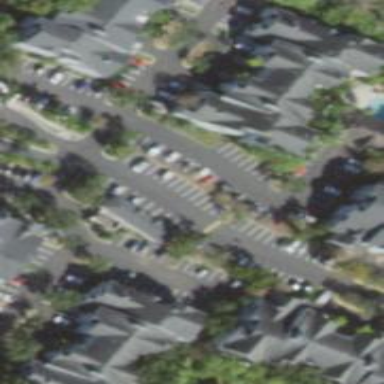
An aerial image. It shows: Living street.